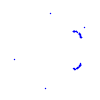
Particle: proton